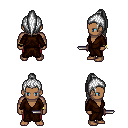
a pixel art fantasy rpg character, male body template, human, dark skin, brown robe, red pants, white long topknot hairstyle, bracelets, dagger, four views (front, back, left, right), 2x2 character sprite sheet, small pixel art, hard edges, no anti-aliasing